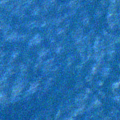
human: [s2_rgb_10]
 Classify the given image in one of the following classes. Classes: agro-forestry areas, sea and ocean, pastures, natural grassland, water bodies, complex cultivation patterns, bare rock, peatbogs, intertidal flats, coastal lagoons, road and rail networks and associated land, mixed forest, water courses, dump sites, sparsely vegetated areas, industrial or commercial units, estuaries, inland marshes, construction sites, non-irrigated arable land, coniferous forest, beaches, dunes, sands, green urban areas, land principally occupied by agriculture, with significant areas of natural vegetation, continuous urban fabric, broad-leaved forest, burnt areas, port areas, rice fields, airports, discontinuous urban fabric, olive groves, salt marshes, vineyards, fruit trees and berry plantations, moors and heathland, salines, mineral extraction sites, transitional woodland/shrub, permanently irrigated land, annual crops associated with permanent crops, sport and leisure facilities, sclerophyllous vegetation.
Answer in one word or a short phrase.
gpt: sea and ocean